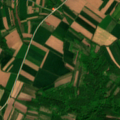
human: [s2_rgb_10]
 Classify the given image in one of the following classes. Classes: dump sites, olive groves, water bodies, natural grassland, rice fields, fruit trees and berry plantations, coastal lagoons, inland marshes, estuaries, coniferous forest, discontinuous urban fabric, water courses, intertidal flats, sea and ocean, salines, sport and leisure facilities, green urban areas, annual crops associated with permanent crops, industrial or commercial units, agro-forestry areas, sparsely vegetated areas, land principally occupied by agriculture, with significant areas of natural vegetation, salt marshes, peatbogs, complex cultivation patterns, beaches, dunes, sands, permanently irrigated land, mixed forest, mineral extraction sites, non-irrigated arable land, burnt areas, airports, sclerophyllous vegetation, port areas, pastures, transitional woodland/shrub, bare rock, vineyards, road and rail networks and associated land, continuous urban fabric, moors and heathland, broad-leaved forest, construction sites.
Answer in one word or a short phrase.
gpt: discontinuous urban fabric, non-irrigated arable land, pastures, complex cultivation patterns, land principally occupied by agriculture, with significant areas of natural vegetation, broad-leaved forest